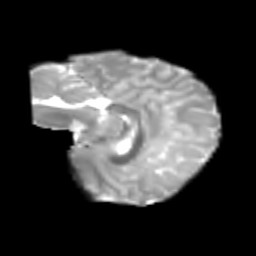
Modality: T2w
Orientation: sagittal
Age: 6
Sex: female
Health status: healthy